Question: How would I go about making a keystone with multiple modifier masks? With the lack of explicitly specifying the command mask, Apple recommends this, for getting the mask:
'''
Toolkit.getDefaultToolkit().getMenuShortcutMask();
'''
In an example:
'''
KeyStroke.getKeyStroke(KeyEvent.VK_N, Toolkit.getDefaultToolkit().getMenuShortcutMask();
'''
On OS X, This would allow me to use this accelerator: / . It shows on the menu bar too:

However, what if I need to combine modifier masks? Like so: /. I've tried this:
'''
KeyStroke.getKeyStroke("command option n");
'''
But it doesn't do it. 'java.awt.Toolkit' doesn't seem to give me this option. So how can I add multiple masks to set as the accelerator?
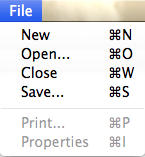
Answer: The toolkit's 'getMenuShortcutKeyMask()' returns 'InputEvent.META_MASK' on Mac OS X. You can add 'InputEvent.ALT_MASK' to that to get .
'''
private static final int MASK =
Toolkit.getDefaultToolkit().getMenuShortcutKeyMask();
...
KeyStroke.getKeyStroke(KeyEvent.VK_N, MASK | InputEvent.ALT_MASK)
'''
Starting with this <URL> produces the result pictured: